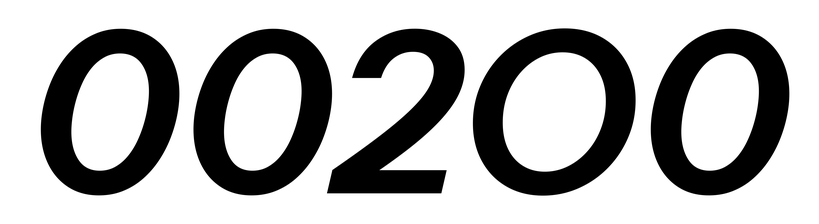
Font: InstrumentSans-Italic_SemiBold_Italic